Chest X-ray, PA view. Patient: 48 years old, sex F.
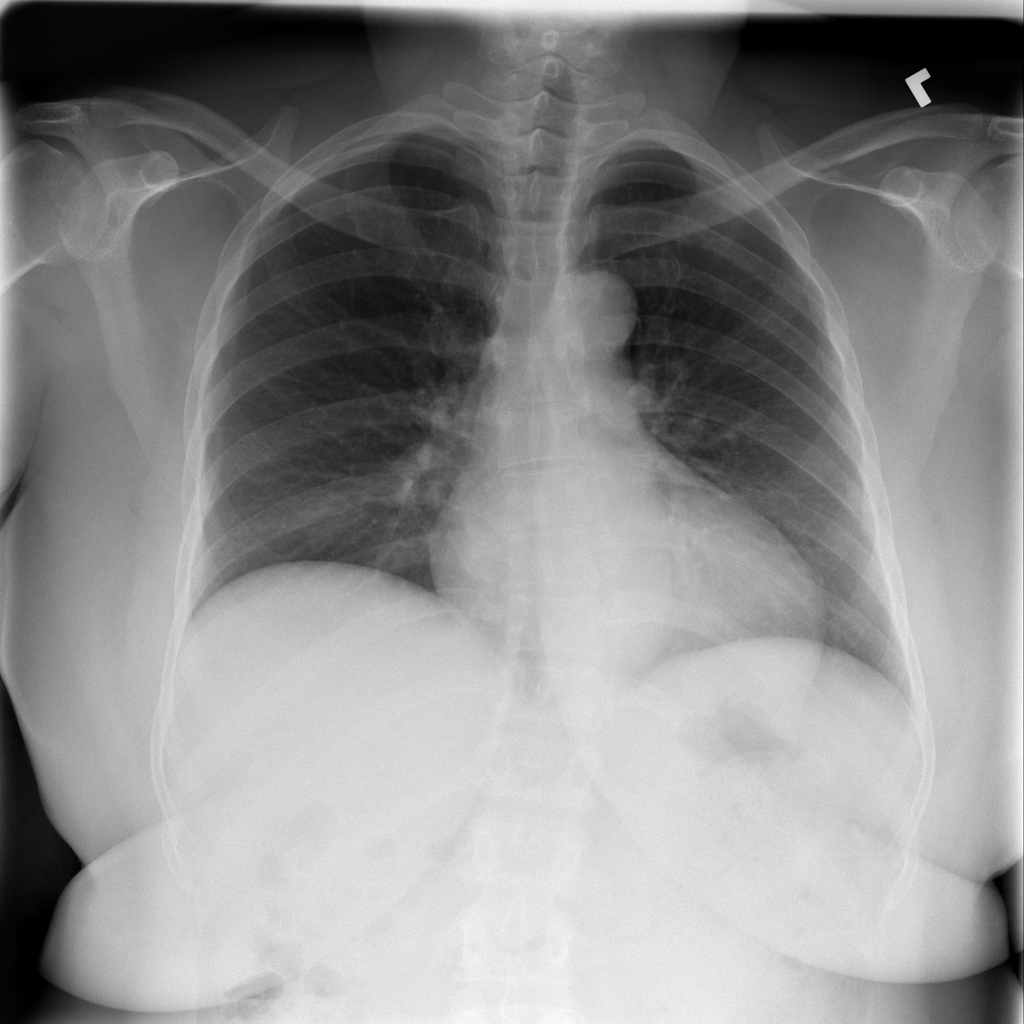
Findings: No Finding